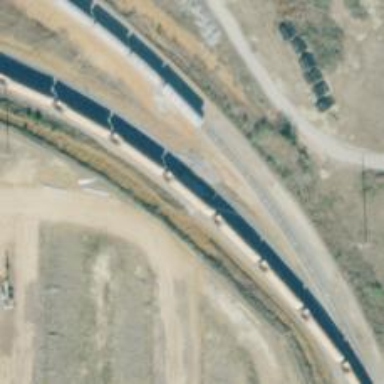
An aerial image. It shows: Trap point on the railway for derailing purposes.